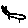
Label: cat